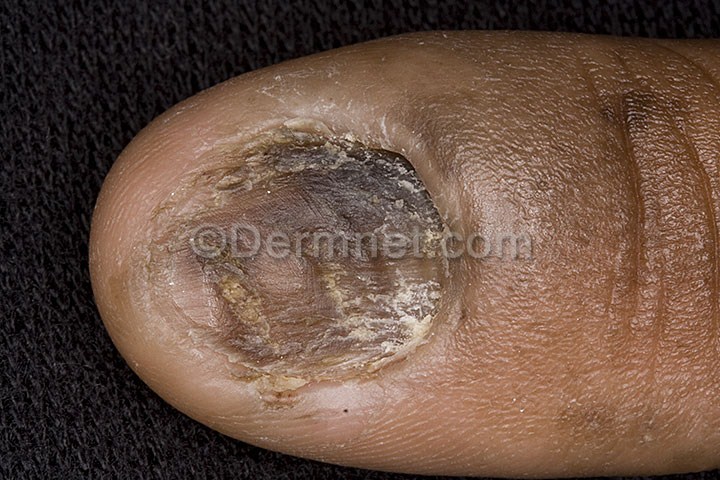
Disease: Nail Fungus and other Nail Disease